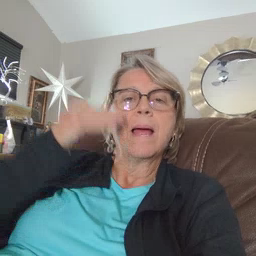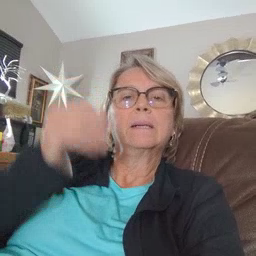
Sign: head